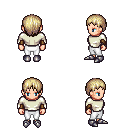
a pixel art fantasy rpg character, female body template, human, light skin, white long-sleeve shirt, white pants, white blonde plain hairstyle, leather bracers, metal boots, four views (front, back, left, right), 2x2 character sprite sheet, small pixel art, hard edges, no anti-aliasing